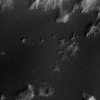
Atmospheric dust classification: not_dusty